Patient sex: M
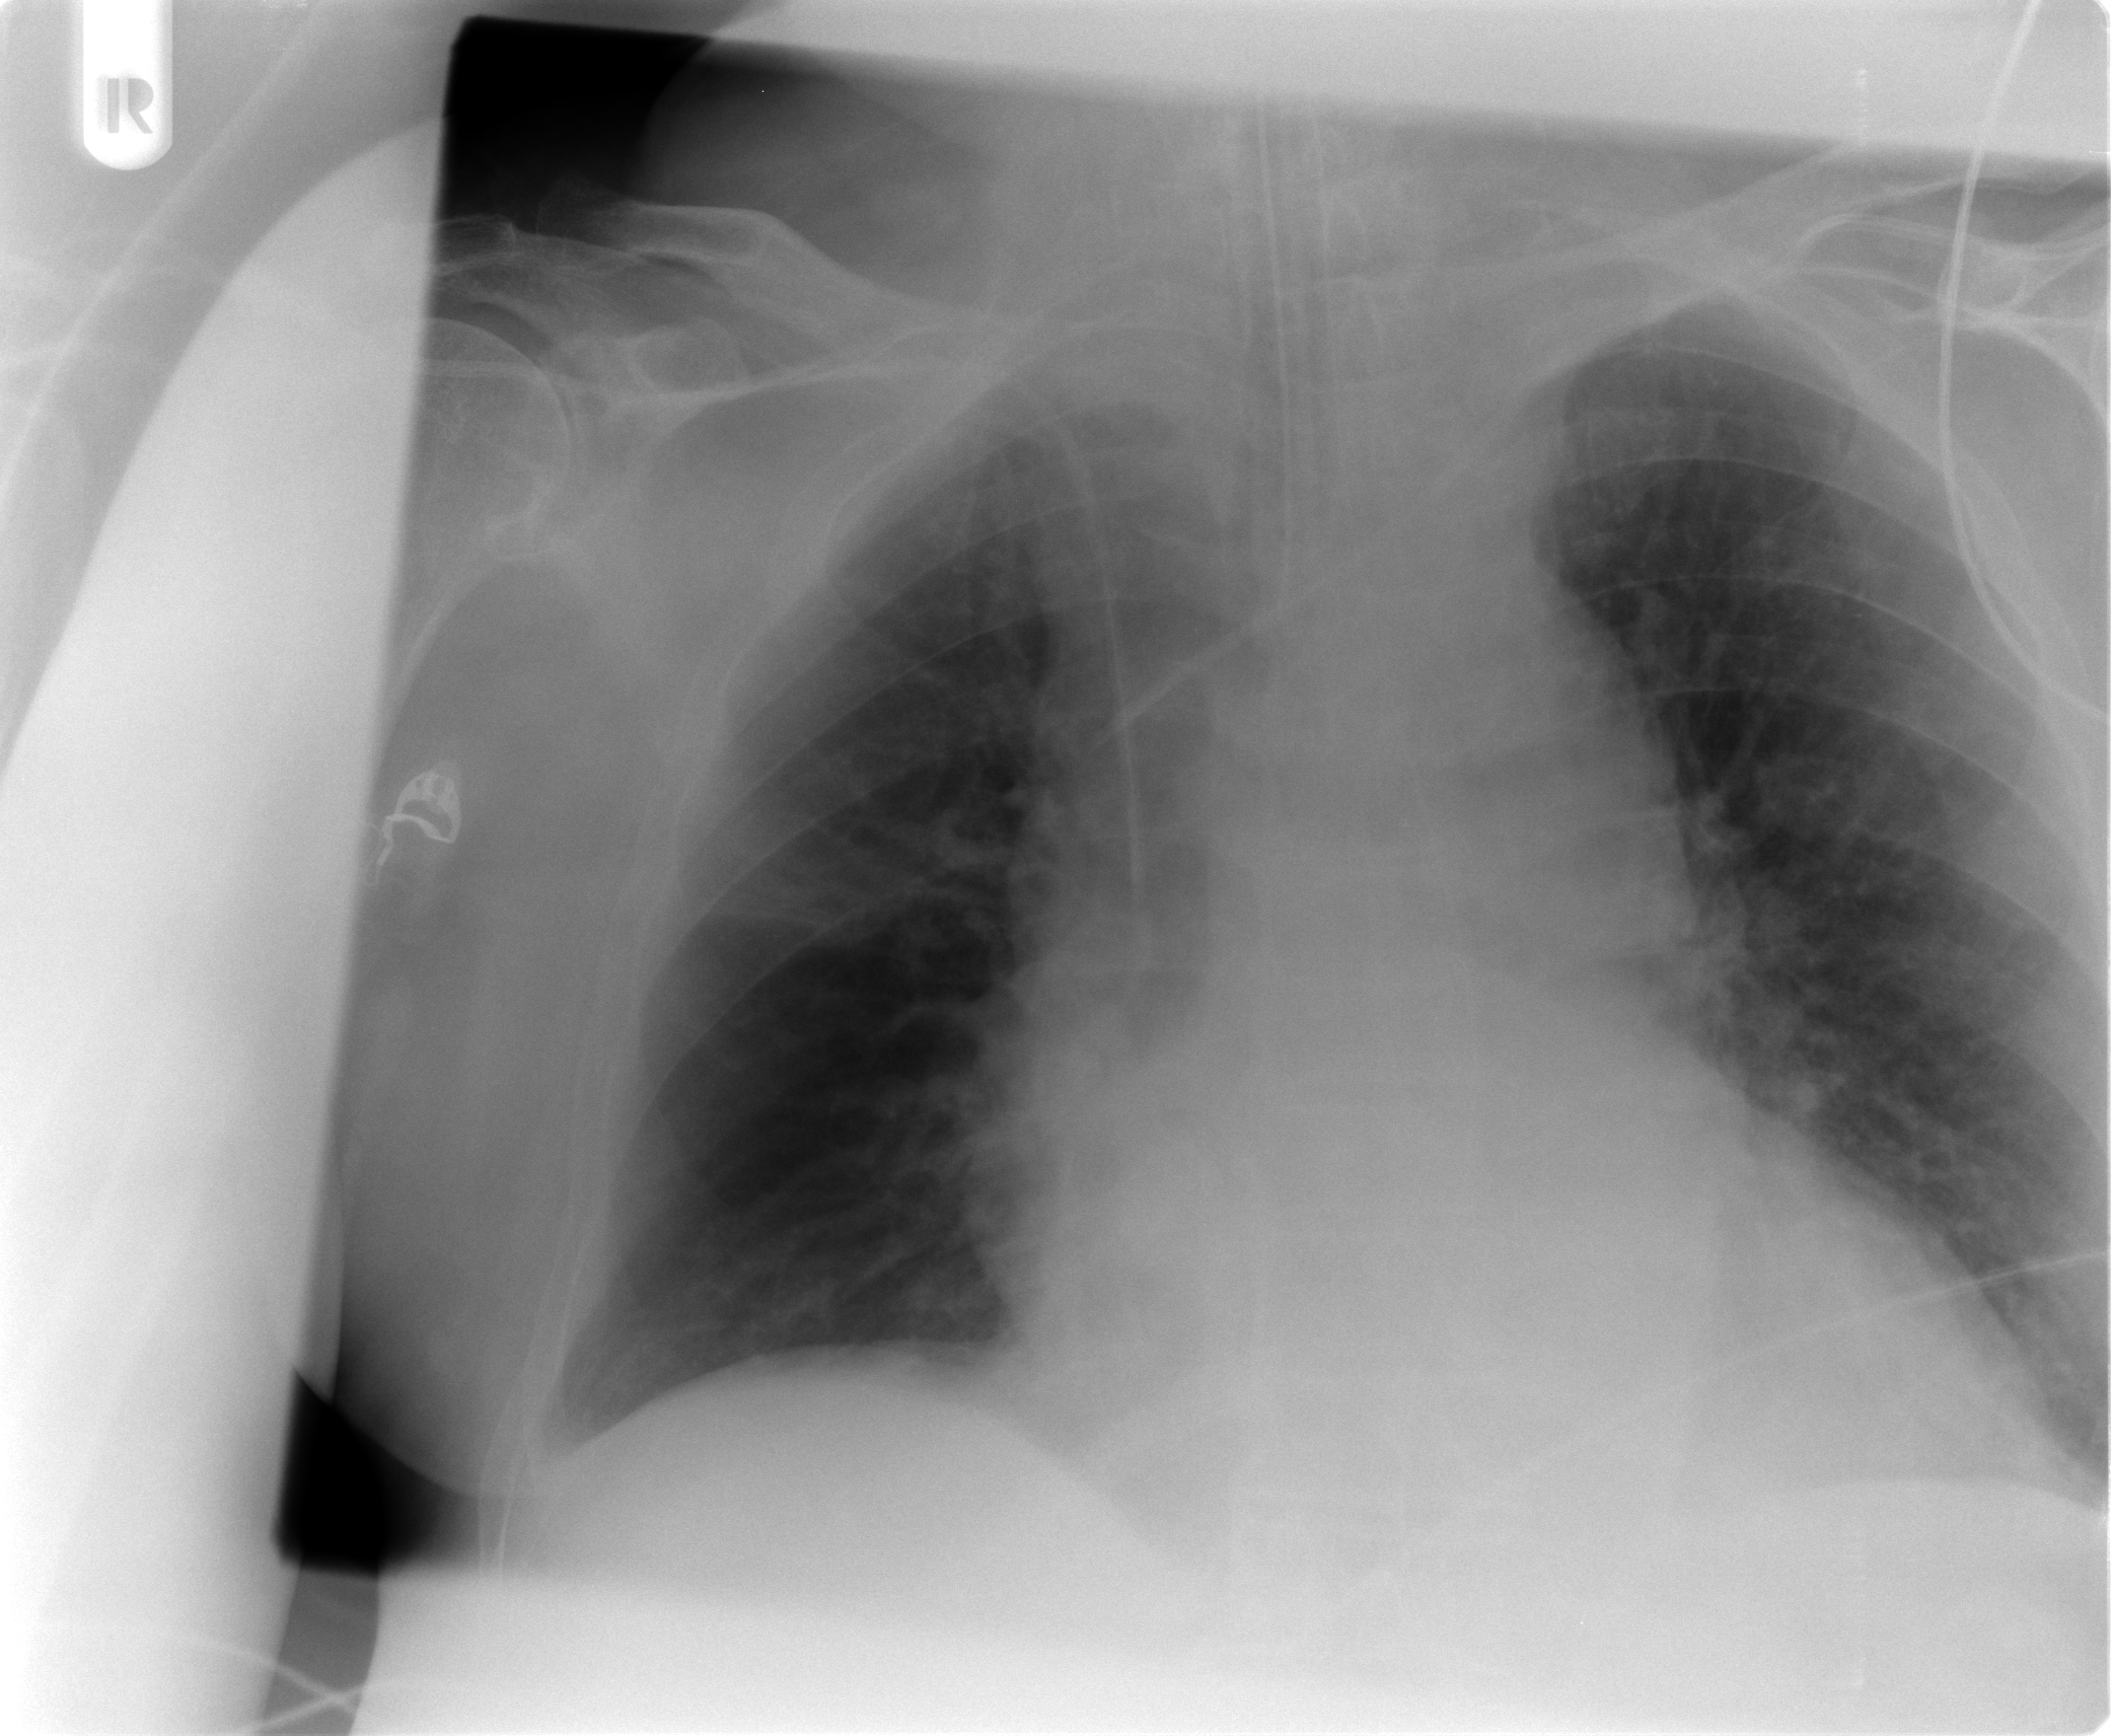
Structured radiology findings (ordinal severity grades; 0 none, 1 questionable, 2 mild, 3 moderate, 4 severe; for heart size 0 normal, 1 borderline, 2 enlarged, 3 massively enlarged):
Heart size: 2
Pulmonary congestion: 2
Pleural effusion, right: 0
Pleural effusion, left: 0
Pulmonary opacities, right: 0
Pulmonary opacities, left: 0
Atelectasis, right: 0
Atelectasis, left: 0